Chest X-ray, AP view. Patient: 40 years old, sex M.
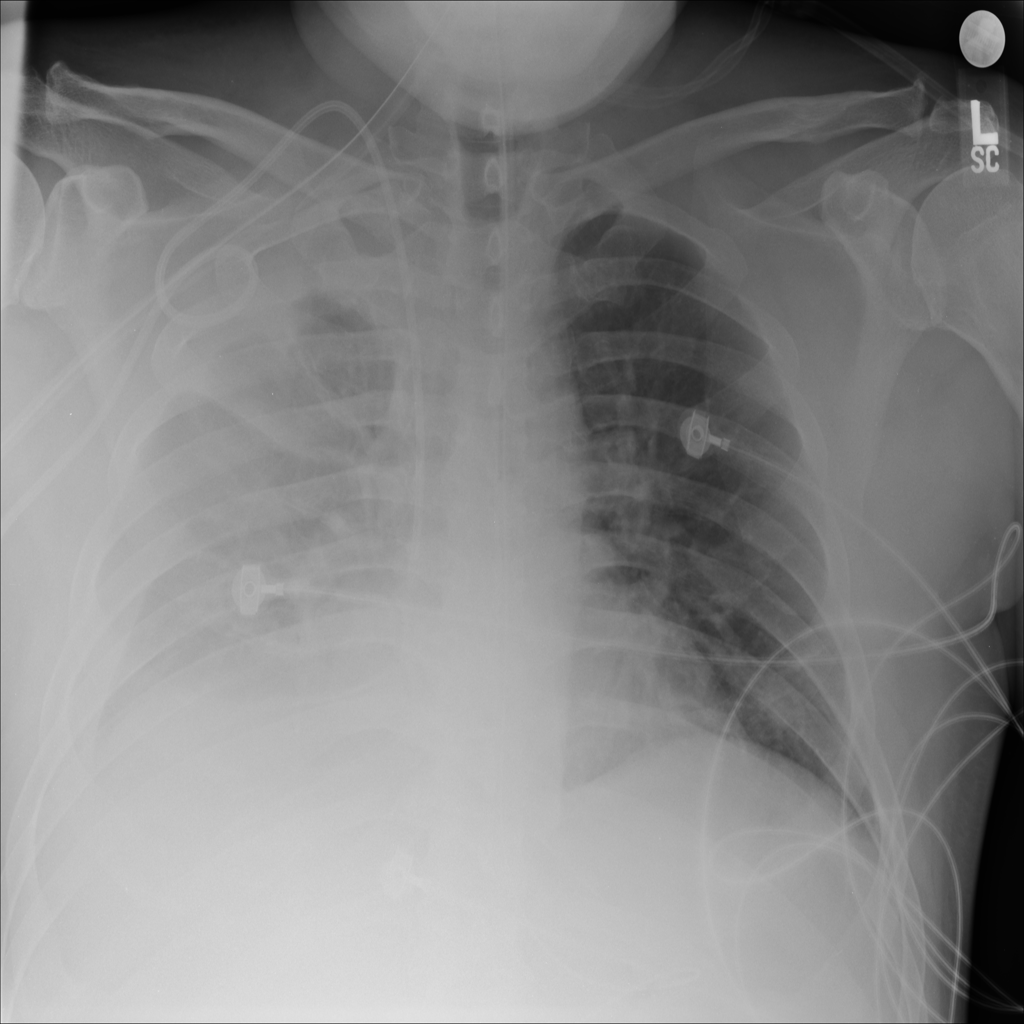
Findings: No Finding